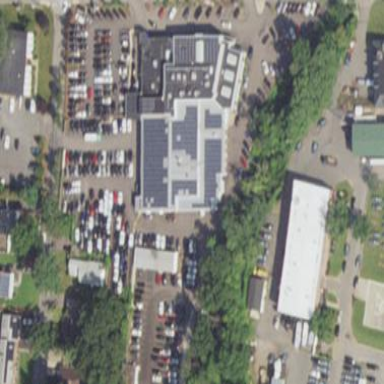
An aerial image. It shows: Car shop building.